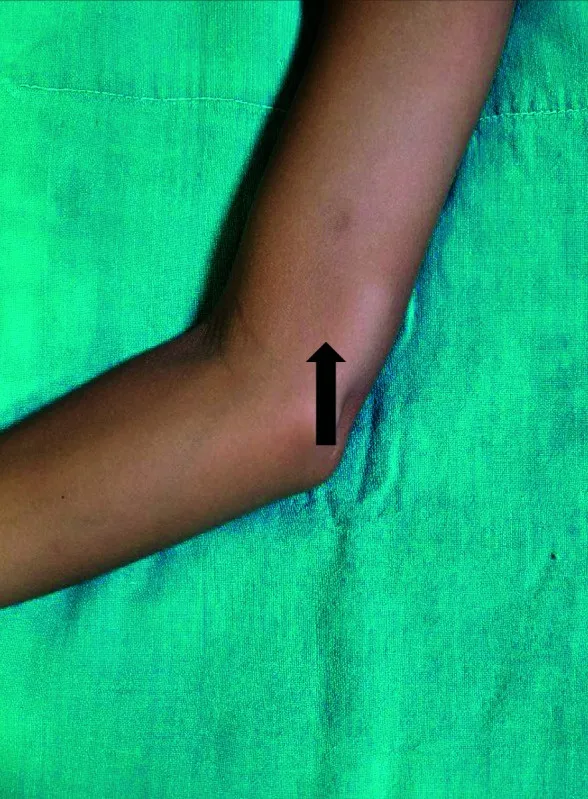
Nodular swelling (thick black arrow) of size 1 x 2 cm noted along the inner aspect of the right distal medial arm.
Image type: radiology (x_ray)